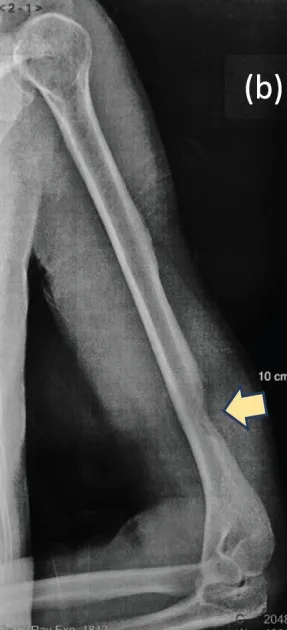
Lateral radiographs of the left arm showing erosion of the posterolateral cortex of the distal humerus (yellow arrows).
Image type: radiology (x_ray)